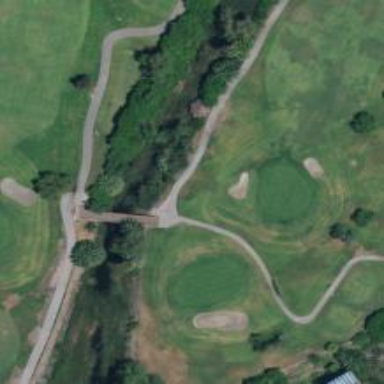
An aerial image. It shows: Area with grass used as rough in golf course.